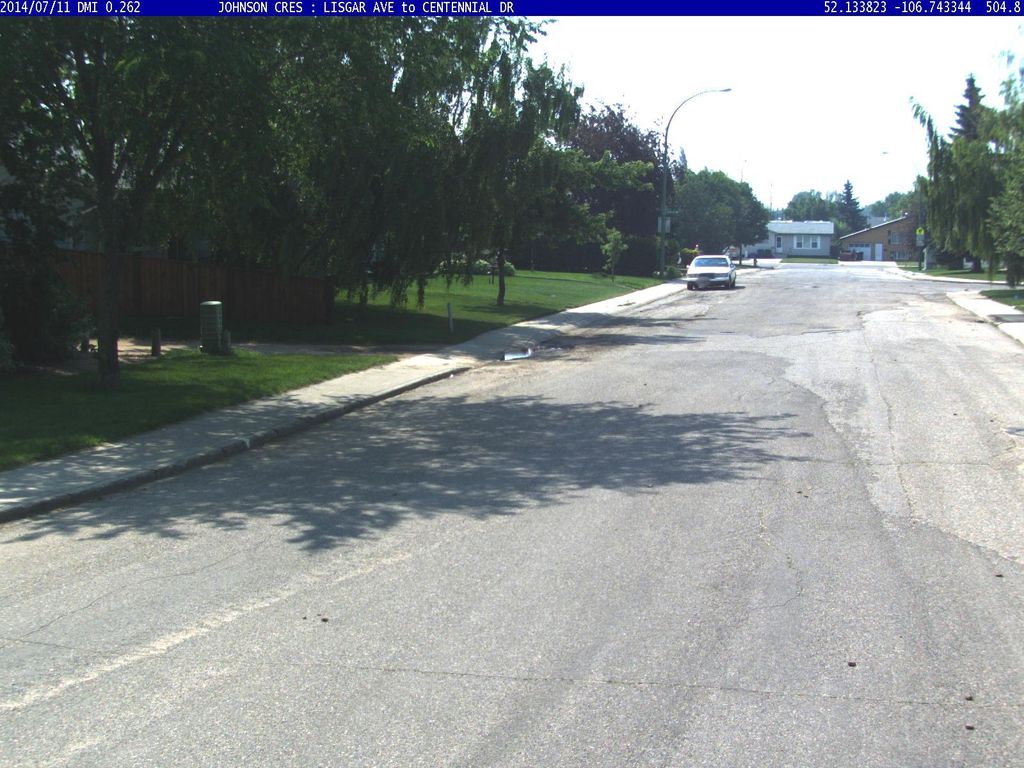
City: saskatoon